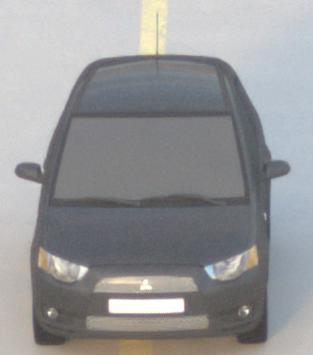
Make: Mitsubishi
Model: Colt 1.1
Detailed model: Colt (VI)
Model produced from: 2008/11
Model produced until: 2010/10
Doors: 3
Color: gray
Road condition: dry road
Daytime: sunrise or sunset
Contrast: low contrast